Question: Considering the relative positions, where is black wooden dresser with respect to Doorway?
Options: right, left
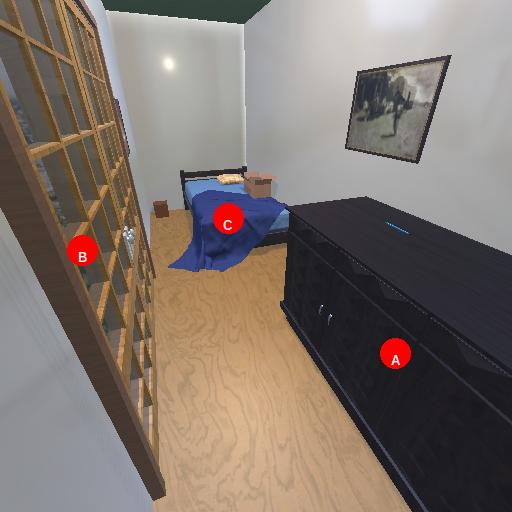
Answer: right